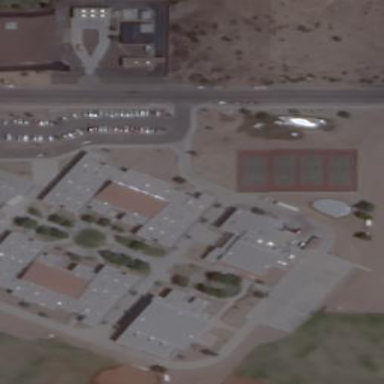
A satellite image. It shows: School.